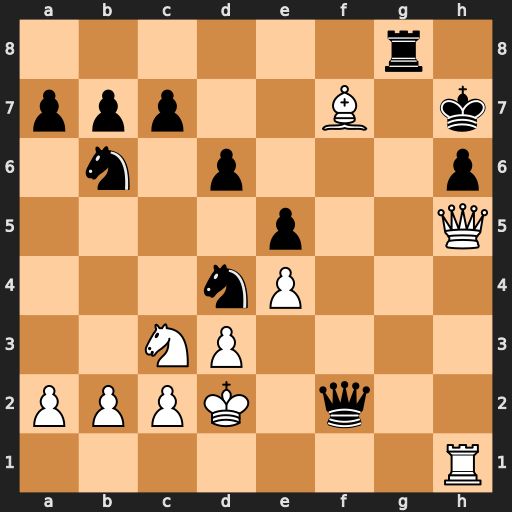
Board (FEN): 6r1/ppp2B1k/1n1p3p/4p2Q/3nP3/2NP4/PPPK1q2/7R
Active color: w
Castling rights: -
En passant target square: -
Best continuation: Ne2 Qxe2+ Qxe2 Nxe2 Bxg8+ Kxg8 Kxe2